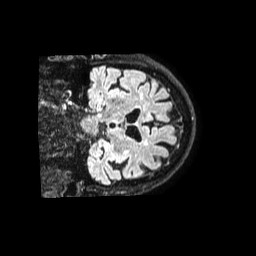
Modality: FLAIR
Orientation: coronal
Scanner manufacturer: philips
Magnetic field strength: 1.5 T
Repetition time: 4.8 s
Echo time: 0.3383 s